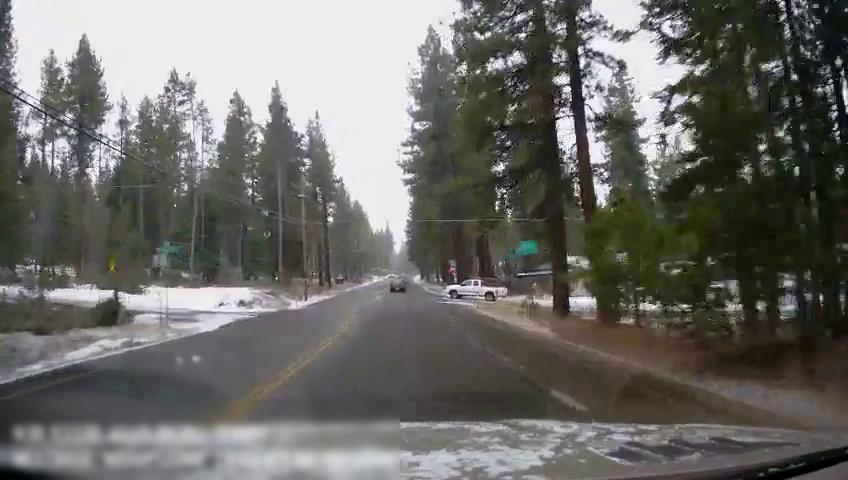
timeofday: Day
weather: Snowy
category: Drivable Space
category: Vehicles | SUV
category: Vehicles | Truck
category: Lanes | Current Lane
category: Lanes | Current Lane
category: Traffic | Signs